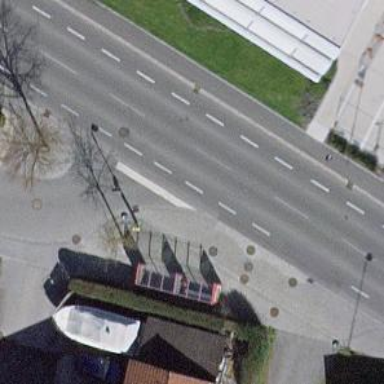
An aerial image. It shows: Bus stop with shelter. It is platform for public transport.